Question: Can't update Android Studio 4.1.2 to Android Studio 2020.3.1 arctic fox
Anyone can help me?

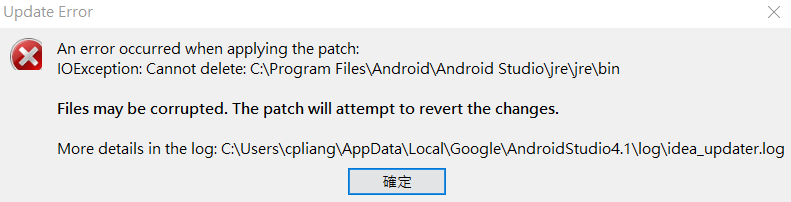
Answer: I solved this problem by simply downloading the newest version from the <URL> and running the full installer rather than trying to use the patch.
You can keep your settings and have it remove the previous version, so the result is the same in the end as if you'd just done the patch upgrade.